Question: I'm trying to create a library which could be used in other projects. I've written one class with several static methods to do some stuff. I wanted to try it out but I am not able to use the imported JAR file.
I have compiled my code as an artifact and took the JAR file from "out" folder and then copied it to another project. After that I went to "Project structure", tab "Libraries" and I pressed the plus button. I've found the JAR file and selected it, afterwards IDEA asked me to specify dependencies so I did, but when I want to use it in code I am not able to do so. It can't even be imported.

Any ideas why it ignores my library? Thanks!
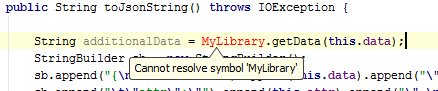
Answer: I figured out what my problem was. When I created the library I was trying to make it simple. Too simple, unfortunately. I had a package with a class in it that was compiled into a JAR. Structure shown below:
'''
foo
|
|_ MyLib.java
'''
However in order to use classes from a created JAR library they have to be placed in packages. That means if I have:
'''
foo
|
|_bar
| |
| |_MyInnerLib.java
|
|_MyOuterLib.java
'''
I am able to import and use methods from MyInnerLib but MyOuterLib isn't reachable nor importable. This was the error I was making.